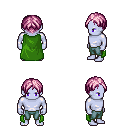
a pixel art fantasy rpg character, male body template, dark elf, purple skin, green cape, teal pants, pink parted hairstyle, four views (front, back, left, right), 2x2 character sprite sheet, small pixel art, hard edges, no anti-aliasing